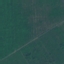
Label: Forest